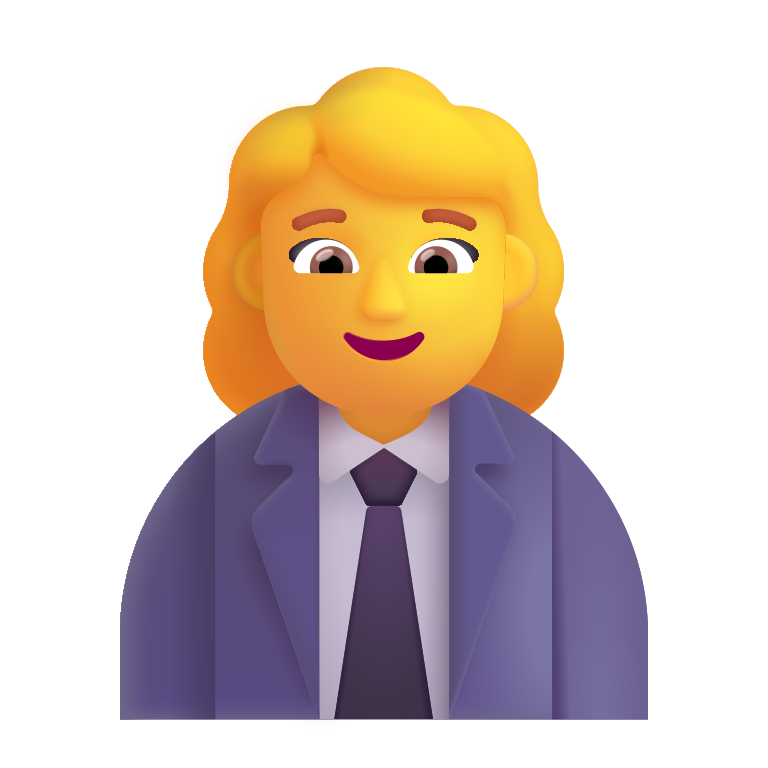
woman office worker color default